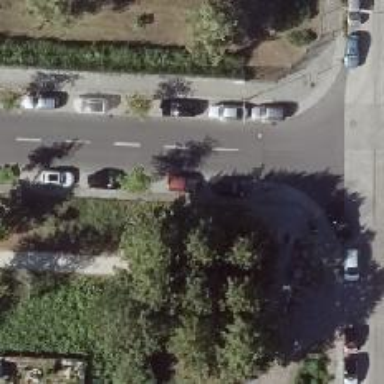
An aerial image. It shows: Tree-lined avenue.